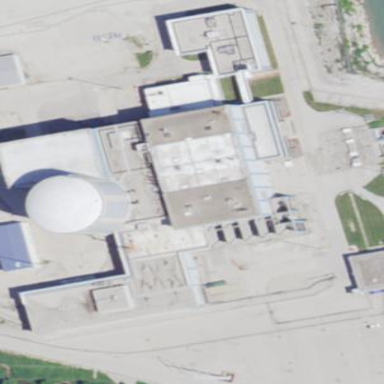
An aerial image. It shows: Building housing nuclear generator.